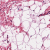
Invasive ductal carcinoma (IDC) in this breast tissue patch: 0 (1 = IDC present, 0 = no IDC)